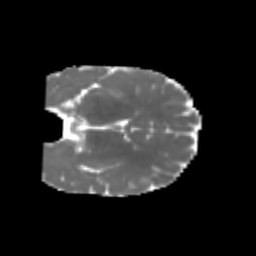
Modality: MD
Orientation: coronal
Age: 6
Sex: male
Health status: healthy